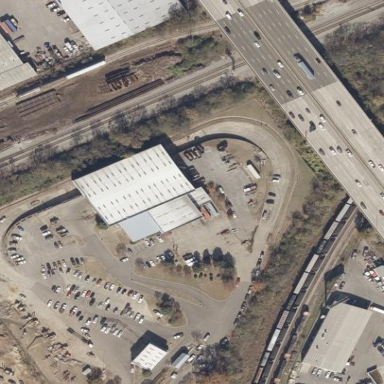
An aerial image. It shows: Industrial building.